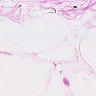
Metastatic tissue present: no